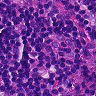
Metastatic tissue present: no